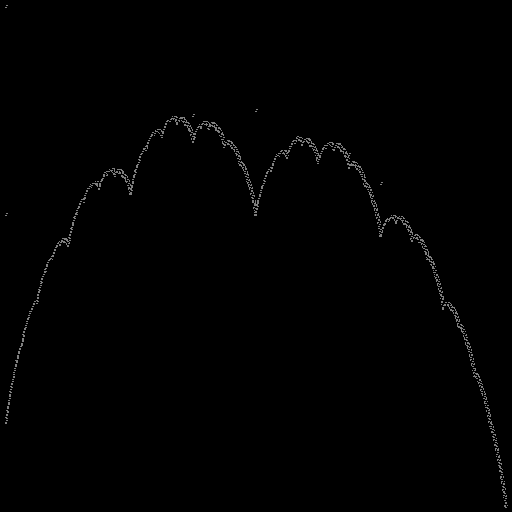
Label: a4